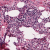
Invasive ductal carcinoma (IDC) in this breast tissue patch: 0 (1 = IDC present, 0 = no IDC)